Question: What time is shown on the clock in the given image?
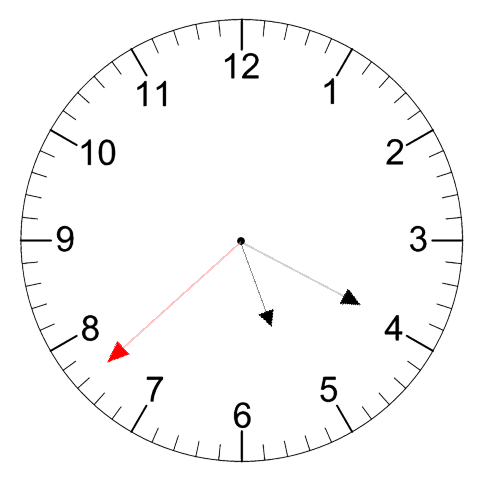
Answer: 05:19:38